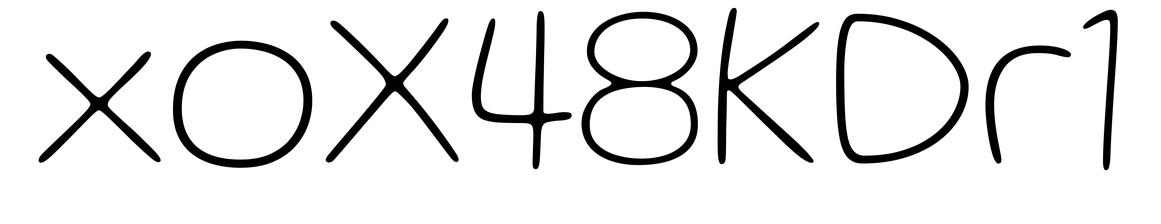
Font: Gluten_Thin